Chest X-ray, AP view. Patient: 36 years old, sex F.
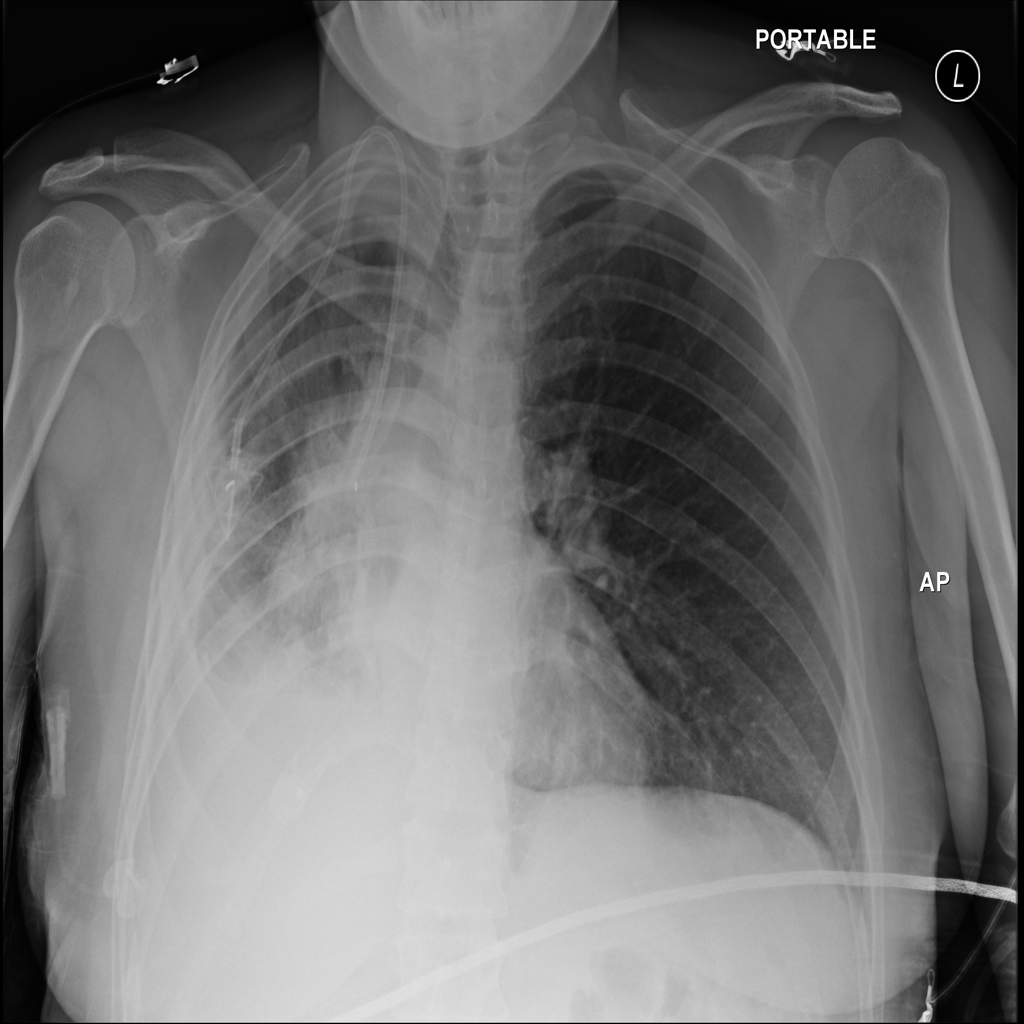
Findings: Effusion, Pleural_Thickening